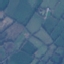
Land use / land cover: Pasture